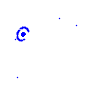
Particle: pion